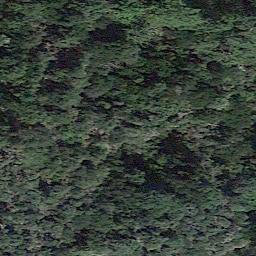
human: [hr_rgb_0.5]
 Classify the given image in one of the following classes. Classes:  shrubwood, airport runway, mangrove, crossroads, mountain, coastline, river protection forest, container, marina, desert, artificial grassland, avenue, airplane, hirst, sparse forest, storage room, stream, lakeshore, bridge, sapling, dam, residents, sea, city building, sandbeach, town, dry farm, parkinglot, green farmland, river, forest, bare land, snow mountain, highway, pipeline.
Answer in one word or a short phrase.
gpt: forest